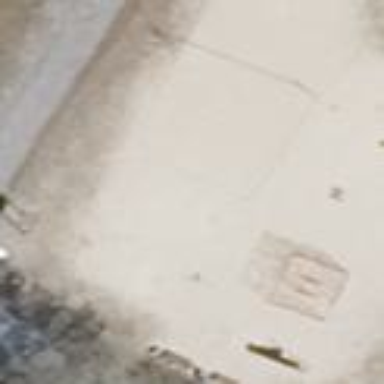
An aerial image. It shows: Beach volleyball pitch for leisure land activities.